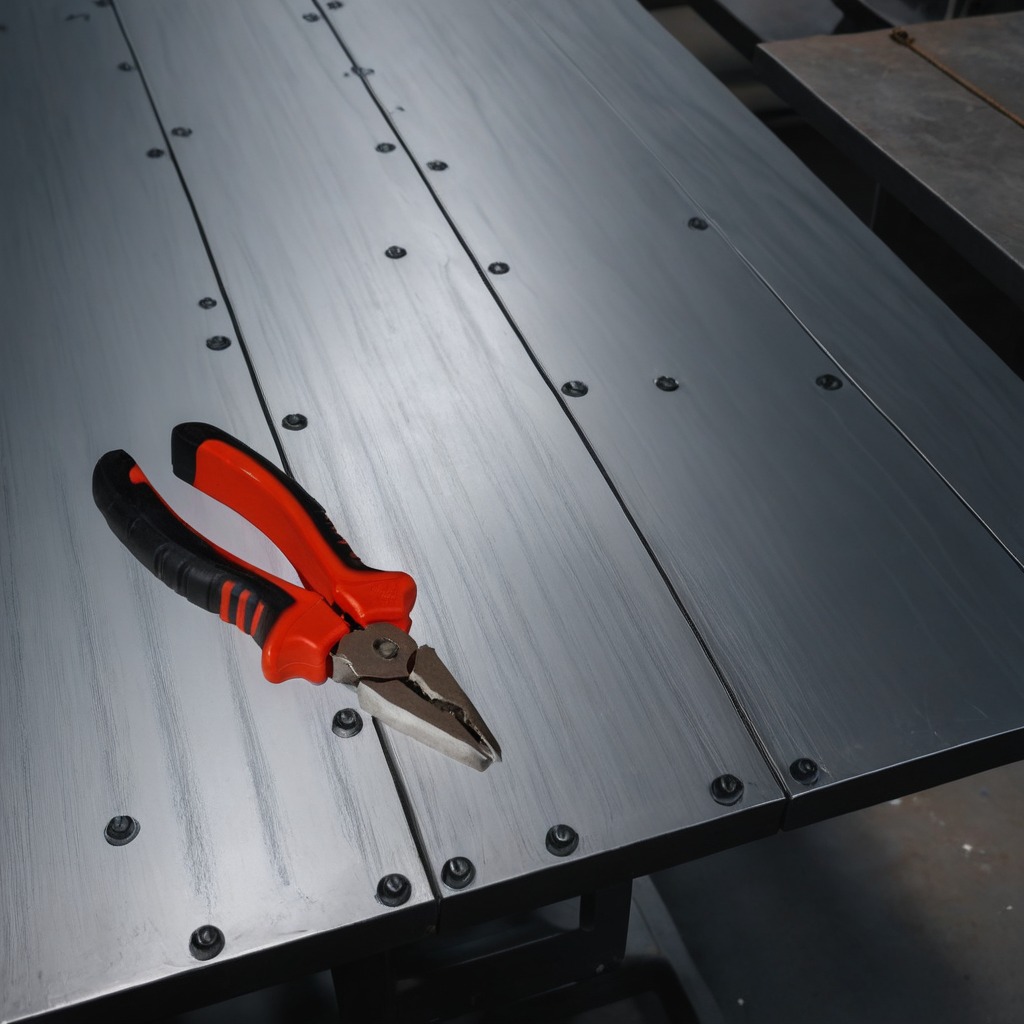
A plier is lying on a cold steel table in a mining workshop.